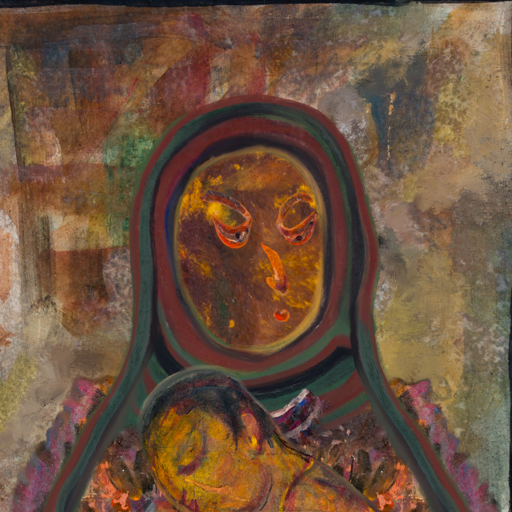
Background: Mosgoul, Head And Neck Side: Comrade, Face Side: Hypocrite, Bust: Gypsy_Queen, Hair Side: Blank, Head Accessory: After_Raid_Scarf, Second Necklace: Blank, Necklace: Hypocrite_1, Baby: GypsyMother_Baby